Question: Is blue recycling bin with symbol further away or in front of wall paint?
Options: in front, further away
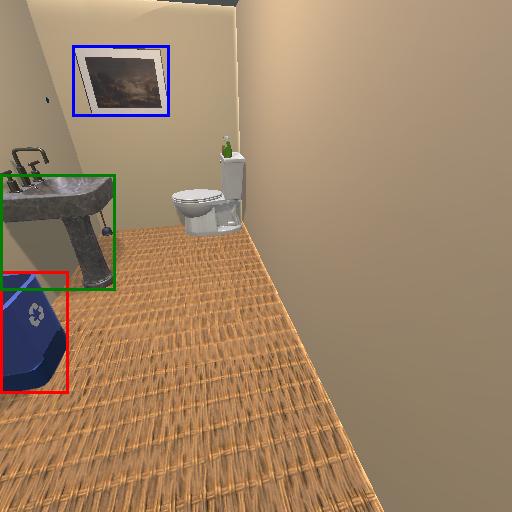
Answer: in front